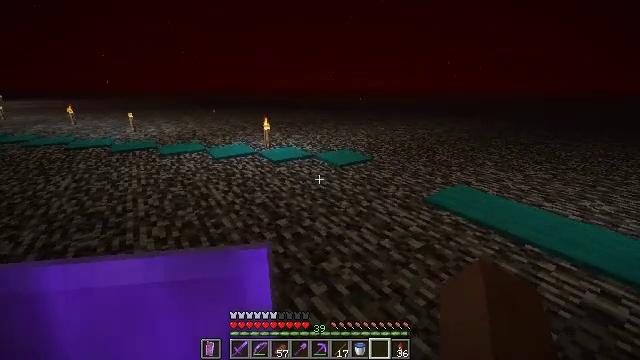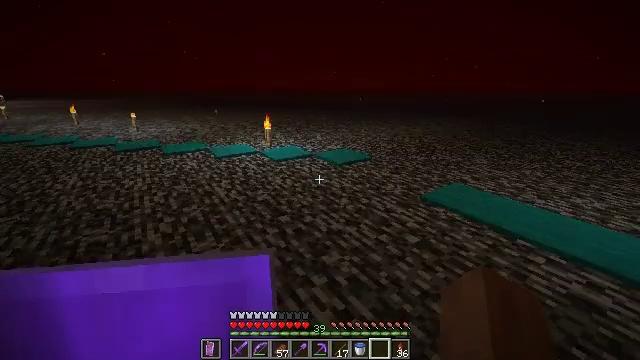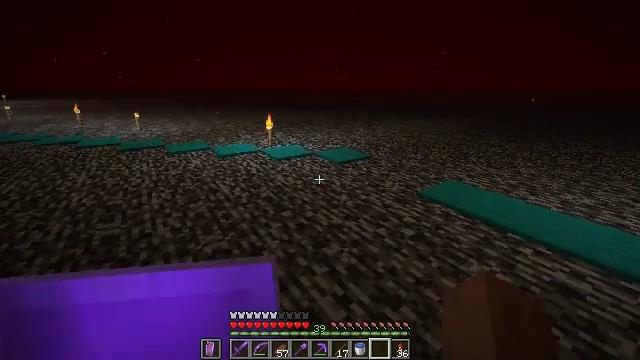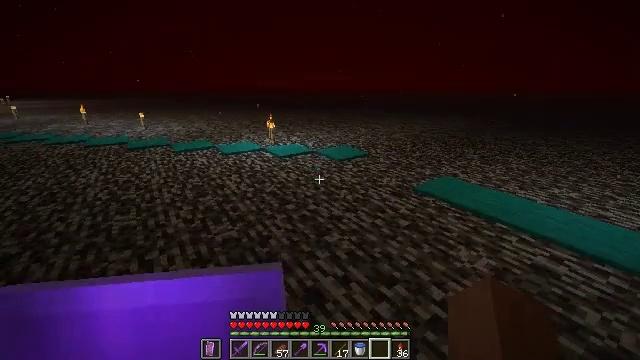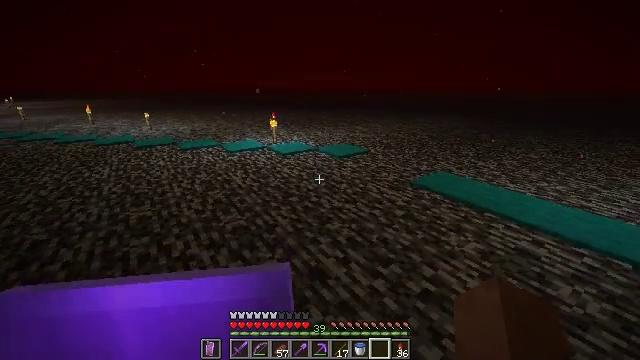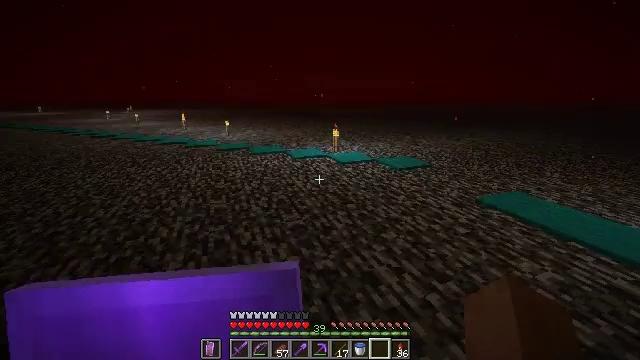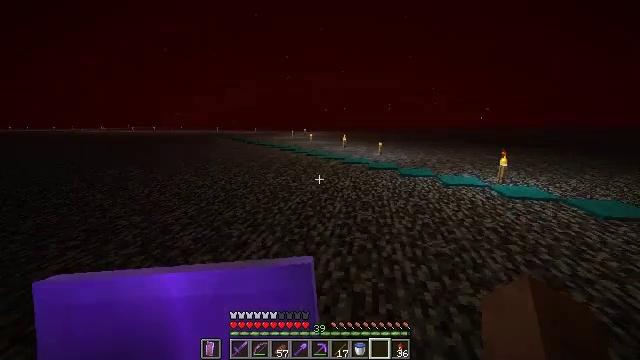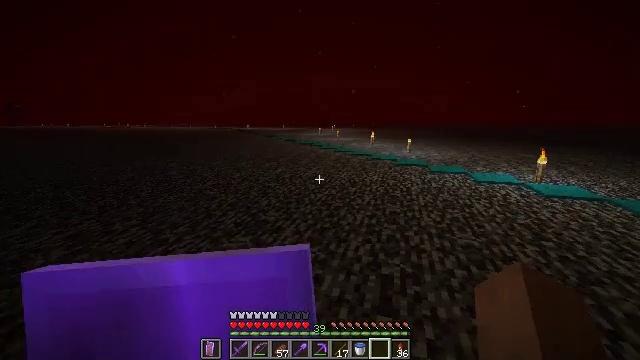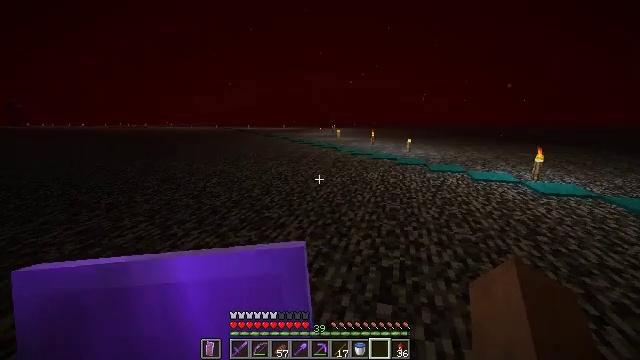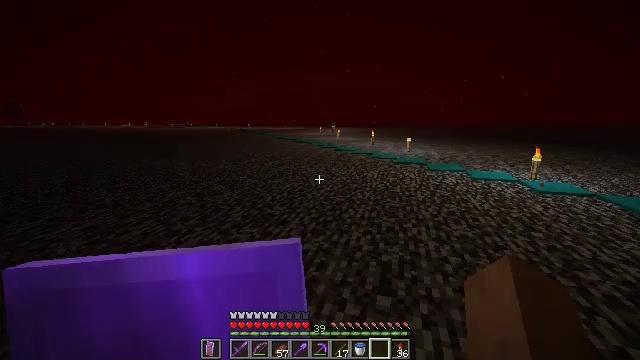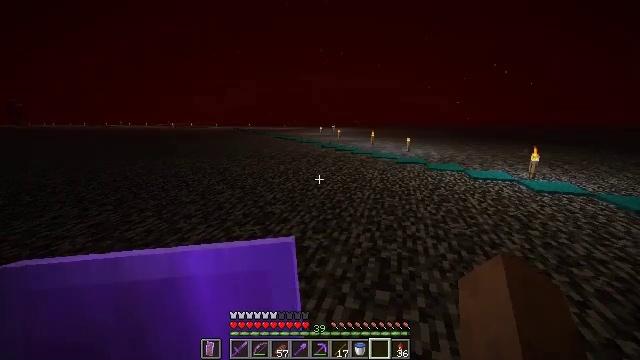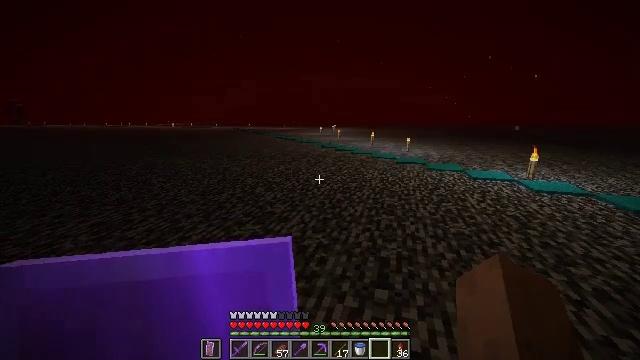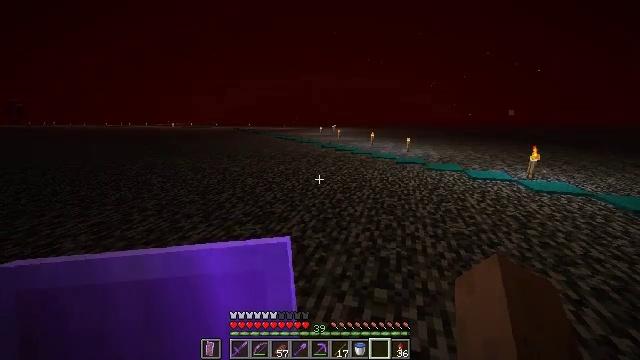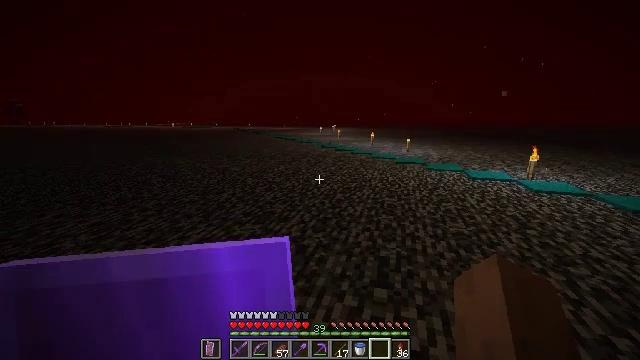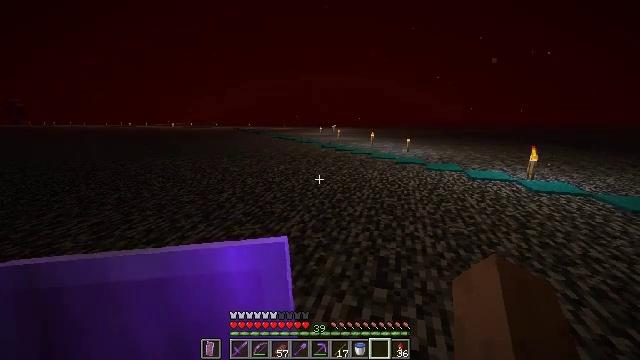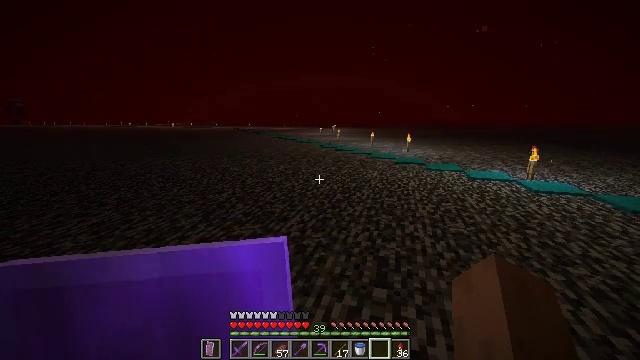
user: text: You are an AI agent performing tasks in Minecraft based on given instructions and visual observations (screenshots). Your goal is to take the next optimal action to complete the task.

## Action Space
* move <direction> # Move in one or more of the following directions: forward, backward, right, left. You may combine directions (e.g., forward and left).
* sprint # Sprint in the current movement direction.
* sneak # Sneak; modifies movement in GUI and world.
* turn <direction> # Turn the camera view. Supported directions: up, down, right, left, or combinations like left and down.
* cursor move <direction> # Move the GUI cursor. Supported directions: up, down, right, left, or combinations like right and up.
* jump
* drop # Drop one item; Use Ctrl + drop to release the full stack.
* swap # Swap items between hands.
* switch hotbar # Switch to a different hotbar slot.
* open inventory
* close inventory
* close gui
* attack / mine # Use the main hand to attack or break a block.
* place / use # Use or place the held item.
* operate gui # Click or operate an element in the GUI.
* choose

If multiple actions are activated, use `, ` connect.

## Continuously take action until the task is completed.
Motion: motion action
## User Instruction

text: Craft a yellow carpet.
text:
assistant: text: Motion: move back
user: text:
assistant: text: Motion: move back
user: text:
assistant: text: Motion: move back
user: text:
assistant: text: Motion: move back
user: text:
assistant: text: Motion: move back, turn left and up
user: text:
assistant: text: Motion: move back, turn left and up
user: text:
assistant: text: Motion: move back, turn left
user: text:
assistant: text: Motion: no_op
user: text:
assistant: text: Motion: no_op
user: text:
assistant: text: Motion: no_op
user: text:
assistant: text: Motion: no_op
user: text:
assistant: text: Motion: no_op
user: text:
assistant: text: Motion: no_op
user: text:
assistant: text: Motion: no_op
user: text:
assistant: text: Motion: no_op
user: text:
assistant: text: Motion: no_op
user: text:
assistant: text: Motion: no_op
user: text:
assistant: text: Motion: no_op
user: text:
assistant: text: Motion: no_op
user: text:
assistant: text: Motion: no_op
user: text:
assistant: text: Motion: no_op
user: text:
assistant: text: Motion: no_op
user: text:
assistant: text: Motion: no_op
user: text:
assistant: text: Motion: no_op
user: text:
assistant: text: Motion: no_op
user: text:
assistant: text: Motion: no_op
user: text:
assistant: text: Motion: no_op
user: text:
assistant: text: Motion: no_op
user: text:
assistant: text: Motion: no_op
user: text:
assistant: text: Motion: no_op